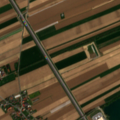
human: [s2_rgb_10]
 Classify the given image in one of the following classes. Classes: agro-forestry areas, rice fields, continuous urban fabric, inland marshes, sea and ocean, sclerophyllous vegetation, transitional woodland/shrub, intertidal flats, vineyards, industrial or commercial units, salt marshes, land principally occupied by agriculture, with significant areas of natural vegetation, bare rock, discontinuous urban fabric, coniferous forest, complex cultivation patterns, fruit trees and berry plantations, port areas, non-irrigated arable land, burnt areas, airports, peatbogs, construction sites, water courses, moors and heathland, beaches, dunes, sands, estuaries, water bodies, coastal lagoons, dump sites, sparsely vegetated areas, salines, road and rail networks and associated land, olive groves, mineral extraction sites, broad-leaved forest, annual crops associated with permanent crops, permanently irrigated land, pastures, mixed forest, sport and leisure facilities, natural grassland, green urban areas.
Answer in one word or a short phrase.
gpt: discontinuous urban fabric, non-irrigated arable land, mixed forest